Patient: sex F, age 76
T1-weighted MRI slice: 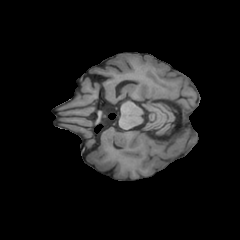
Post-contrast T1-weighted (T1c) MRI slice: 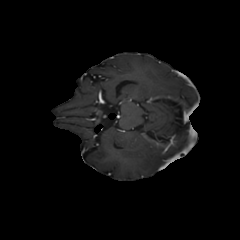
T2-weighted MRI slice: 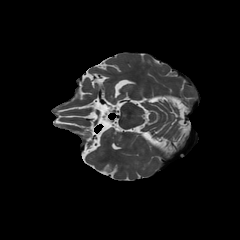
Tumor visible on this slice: no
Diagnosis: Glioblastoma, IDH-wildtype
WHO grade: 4